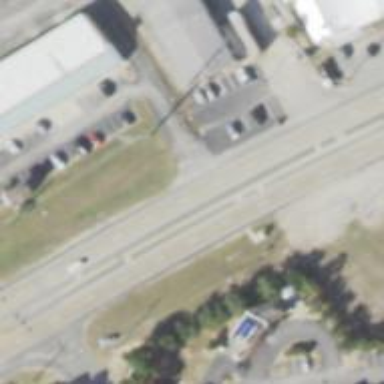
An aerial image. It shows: Power pole.